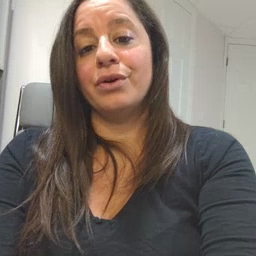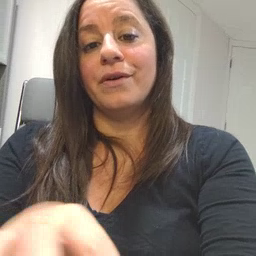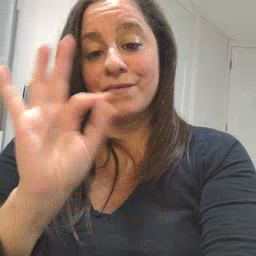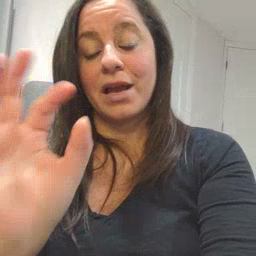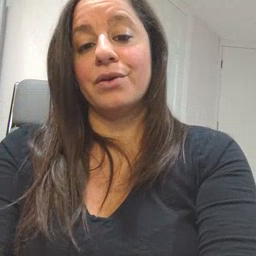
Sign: find